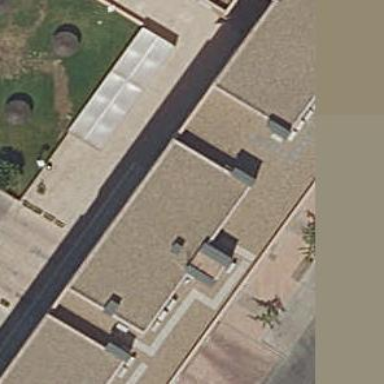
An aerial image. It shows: Part of building.